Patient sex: F
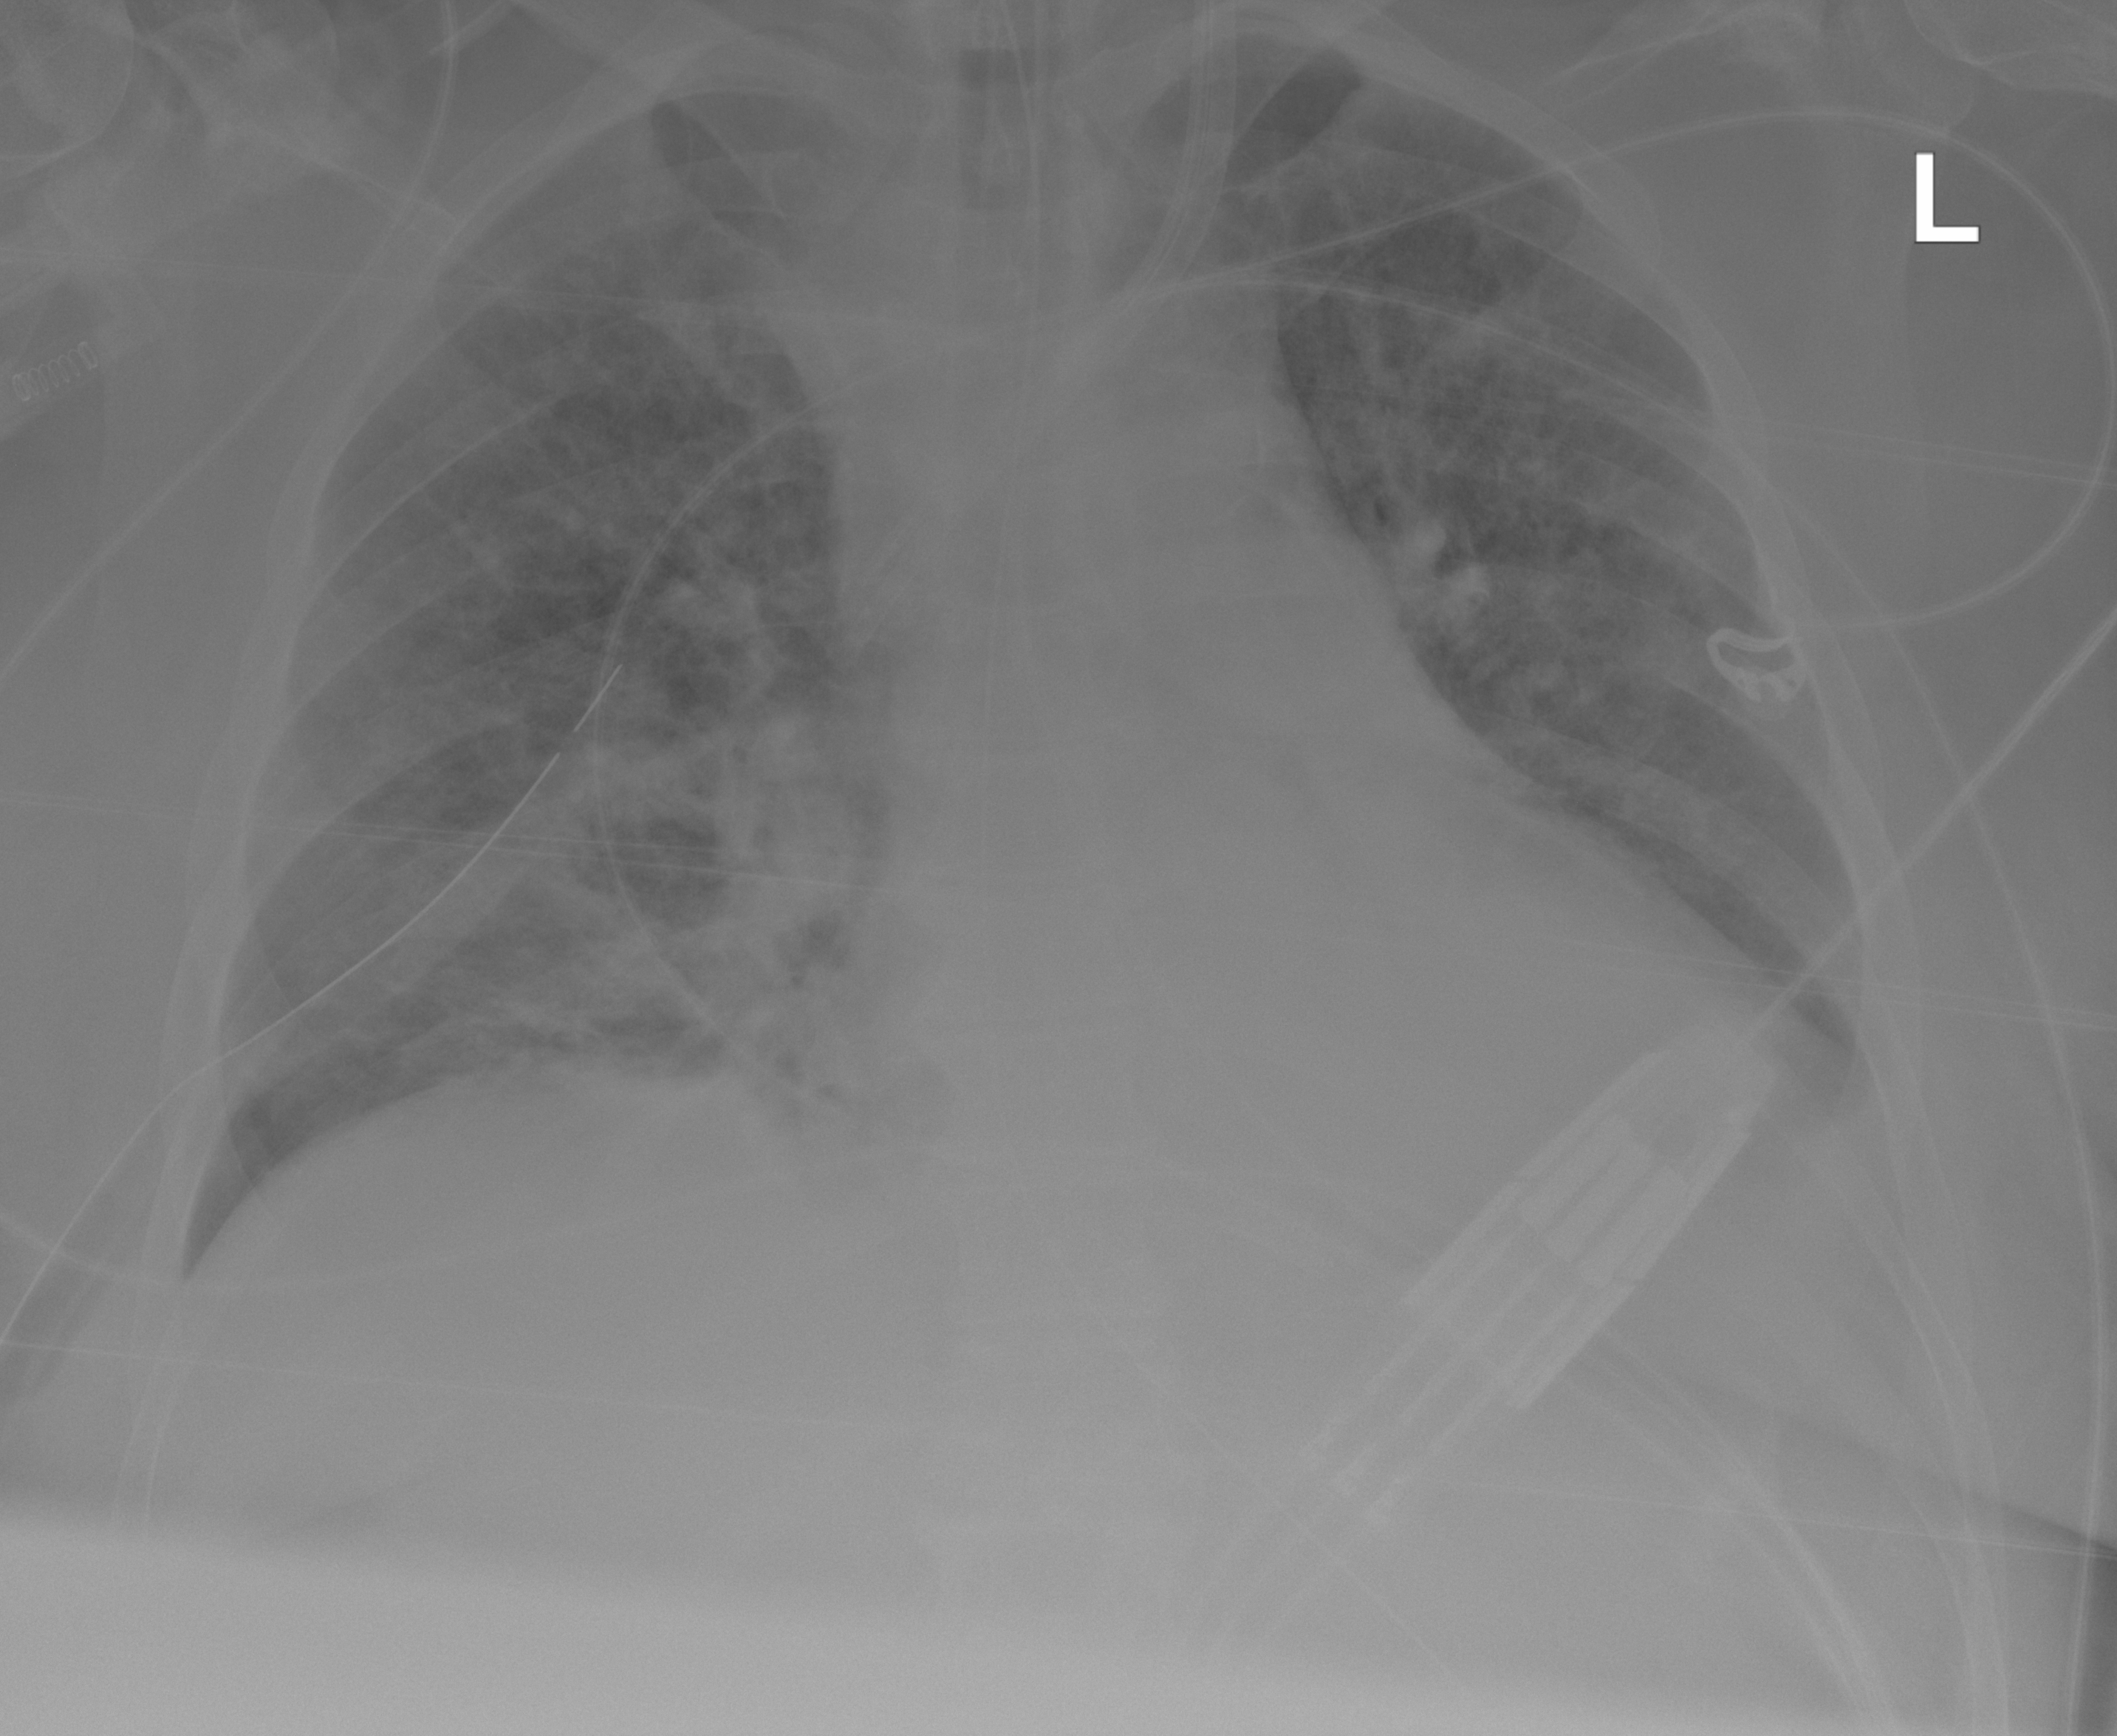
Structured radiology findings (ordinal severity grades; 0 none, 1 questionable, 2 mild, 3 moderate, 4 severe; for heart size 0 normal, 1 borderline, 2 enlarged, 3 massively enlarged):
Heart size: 2
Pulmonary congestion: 2
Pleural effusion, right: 1
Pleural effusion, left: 2
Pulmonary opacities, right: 2
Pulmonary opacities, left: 2
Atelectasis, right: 2
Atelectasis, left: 2